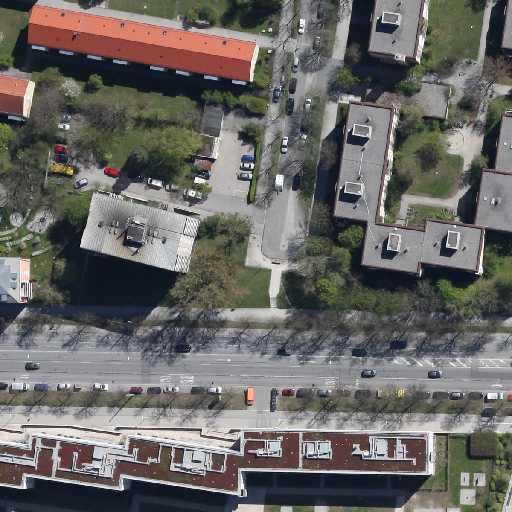
Referring expression: light-duty vehicle driving on the road